Question: I am new to AndEngine game development (or game development in general) and I am working on a very simple game. The setting is that I have 4 main sprites in the game:
a.) Fighter Plane
b.) Tank
c.) Foot soldiers
d.) Bomb
The game is in a current infinite loop. The fighter plane comes out from the left, zooms across the screen and comes out the right again continuously every second. The Tank comes out from the left side of the screen, makes its way to the middle of the screen, drops off some foot soldiers who make their way to the right side of the screen. The tank will then face left and go back to where it came from.
The player can tap the screen to launch a bomb that goes straight downwards. When it hits either the tank or the soldiers, the bomb explodes (leaving an explosion sprite) and the bomb, as well as the object it collides with (tank or soldier) detaches from the scene.
My dilemma is that, I can't seem to solve the logic involving the collision. I mean sure, I get the functions, but I'm stumped logic wise. Here is a snapshot of the game itself:

Here is my snippet (this function is called from the onCreateScene update handler:
'''
protected void checkTankCollision() {
// TODO Auto-generated method stub
int numCompares = bombGroup.getChildCount();
for (int i = 0; i < numCompares; i++) {
Sprite s = (Sprite) bombGroup.getChildByIndex(i);
for (int j = 0; j < numCompares; j++) {
Sprite s2 = (Sprite) tankGroup.getChildByIndex(j);
if (s.collidesWith(s2)) {
// boom
AnimatedSprite boom = createExplosion();
boom.setPosition(s.getX(), s.getY());
getEngine().getScene().attachChild(boom);
// WARNING: cannot detach from the list
// while looping through the list
final Sprite a = s;
final Sprite b = s2;
// this will do the action after the scene is done updating
getEngine().getScene().postRunnable(new Runnable() {
@Override
public void run() {
a.detachSelf();
b.detachSelf();
}
});
}
}
}
}
'''
The game force closes after some bomb launches. It gives an indexOutOfBoundsException error.
Here's the logCat:
'''
09-22 00:12:14.565: E/AndroidRuntime(924): FATAL EXCEPTION: UpdateThread
09-22 00:12:14.565: E/AndroidRuntime(924): java.lang.IndexOutOfBoundsException: Invalid index 1, size is 1
09-22 00:12:14.565: E/AndroidRuntime(924): at java.util.ArrayList.throwIndexOutOfBoundsException(ArrayList.java:251)
09-22 00:12:14.565: E/AndroidRuntime(924): at java.util.ArrayList.get(ArrayList.java:304)
09-22 00:12:14.565: E/AndroidRuntime(924): at org.andengine.entity.Entity.getChildByIndex(Entity.java:612)
09-22 00:12:14.565: E/AndroidRuntime(924): at com.cs119.bombthetank2.BombTankActivity.checkTankCollision(BombTankActivity.java:660)
09-22 00:12:14.565: E/AndroidRuntime(924): at com.cs119.bombthetank2.BombTankActivity$4.onUpdate(BombTankActivity.java:194)
09-22 00:12:14.565: E/AndroidRuntime(924): at org.andengine.engine.handler.UpdateHandlerList.onUpdate(UpdateHandlerList.java:47)
09-22 00:12:14.565: E/AndroidRuntime(924): at org.andengine.entity.Entity.onManagedUpdate(Entity.java:1395)
09-22 00:12:14.565: E/AndroidRuntime(924): at org.andengine.entity.scene.Scene.onManagedUpdate(Scene.java:284)
09-22 00:12:14.565: E/AndroidRuntime(924): at org.andengine.entity.Entity.onUpdate(Entity.java:1167)
09-22 00:12:14.565: E/AndroidRuntime(924): at org.andengine.engine.Engine.onUpdateScene(Engine.java:591)
09-22 00:12:14.565: E/AndroidRuntime(924): at org.andengine.engine.Engine.onUpdate(Engine.java:586)
09-22 00:12:14.565: E/AndroidRuntime(924): at org.andengine.engine.Engine.onTickUpdate(Engine.java:548)
09-22 00:12:14.565: E/AndroidRuntime(924): at org.andengine.engine.Engine$UpdateThread.run(Engine.java:820)
'''
The Entity and Scene activities are part of the AndEngine, and there's really no way there could be an error there. BombTheTank2 is the name of my activity, so yeah, the error is there.
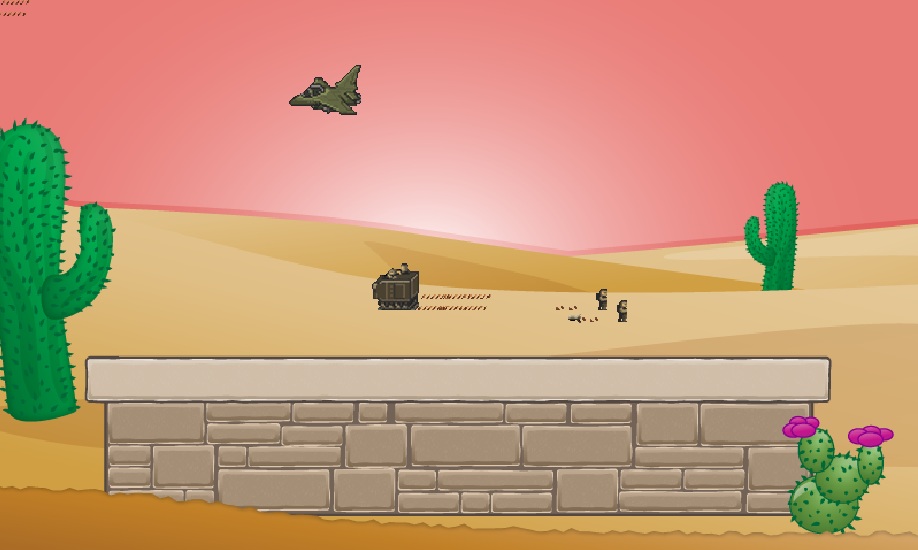
Answer: You seem to be detaching the Sprites before you stop iterating through the list of children. Let's do it the clean way. Try this:
'''
protected void checkTankCollision() {
int numCompares = bombGroup.getChildCount();
final ArrayList<Sprite> toBeDetached = new ArrayList<Sprite>();
for (int i = 0; i < numCompares; i++) {
Sprite s = (Sprite) bombGroup.getChildByIndex(i);
for (int j = 0; j < numCompares; j++) {
Sprite s2 = (Sprite) tankGroup.getChildByIndex(j);
if (s.collidesWith(s2)) {
// boom
AnimatedSprite boom = createExplosion();
boom.setPosition(s.getX(), s.getY());
getEngine().getScene().attachChild(boom);
// WARNING: cannot detach from the list
// while looping through the list
toBeDetached.add(s);
toBeDetached.add(s2);
}
}
}
runOnUpdateThread(new Runnable() {
@Override
public void run() {
for (Sprite s : toBeDetached) {
s.detachSelf();
}
toBeDetached.clear();
}
});
}
'''
EDIT: The actual problem was somewhere else - Erasmus accidentally iterated over the Tank group the same number of times as over the Bomb group. The solution was to check the number of tanks and stop iterating sooner.
I personally always use For-Each loops unless I really need to know the index, it saved me a lot of headaches :-)